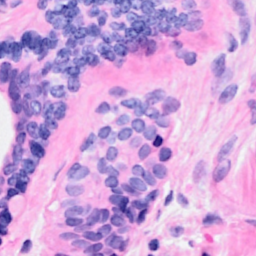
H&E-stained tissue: Breast